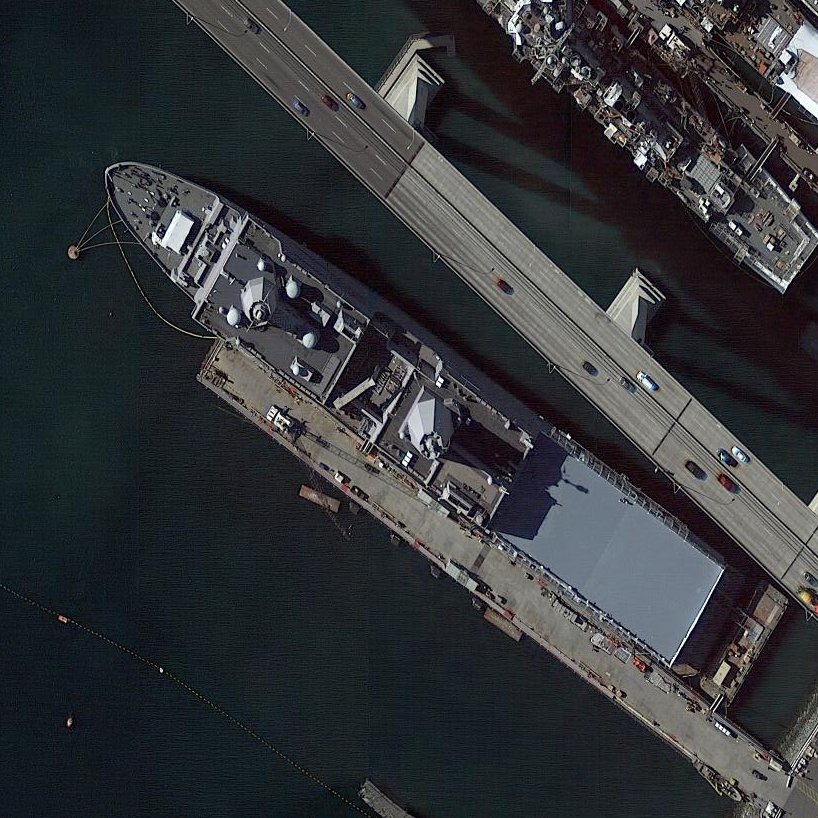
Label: San_Antonio-class_transport_dock